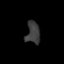
Tissue: prostate
Cell type: T cells
Senescence score: 0.3464
Nuclear area (px): 294
Mean DAPI intensity: 59.959